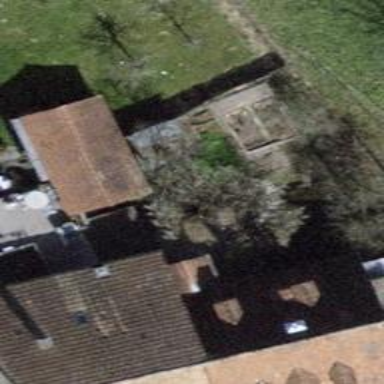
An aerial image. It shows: Building with tiled roof.